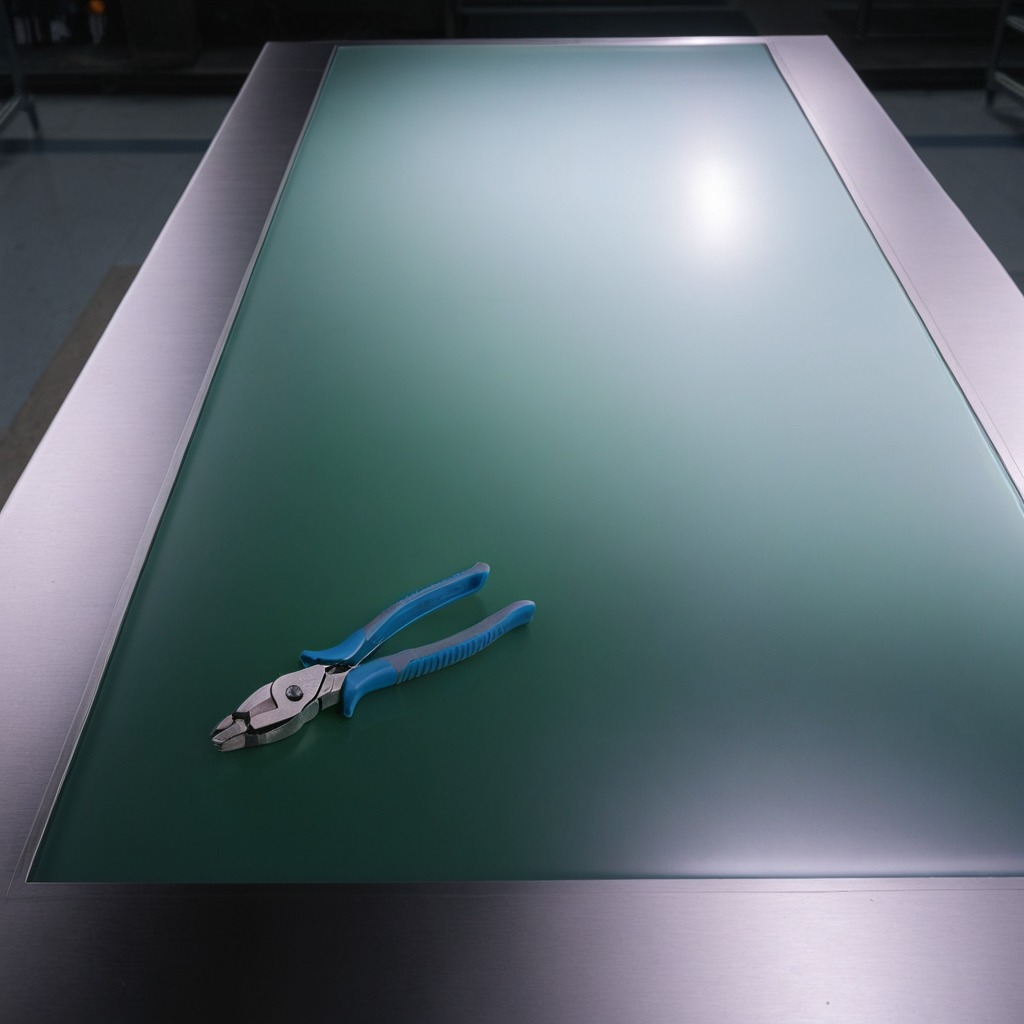
A plier lies on the table.